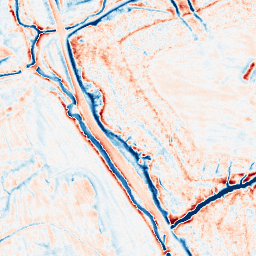
Category: edge_preserving
Decomposition family: anisotropic_diffusion
Decomposition parameters: iterations: 50
kappa: 10
gamma: 0.1
Upsampling method: quartic
Upsampling parameters: scale: 2
Upsampling scale: 2